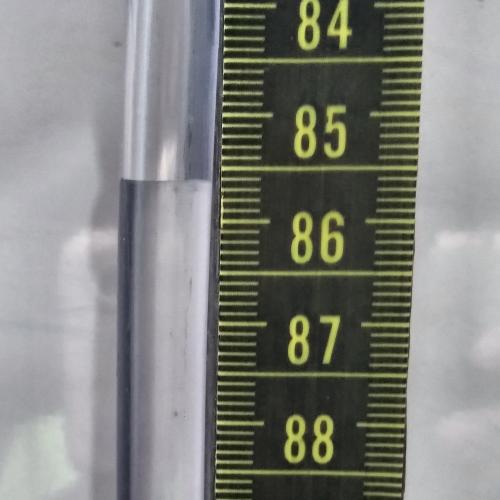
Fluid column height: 85.6 cm